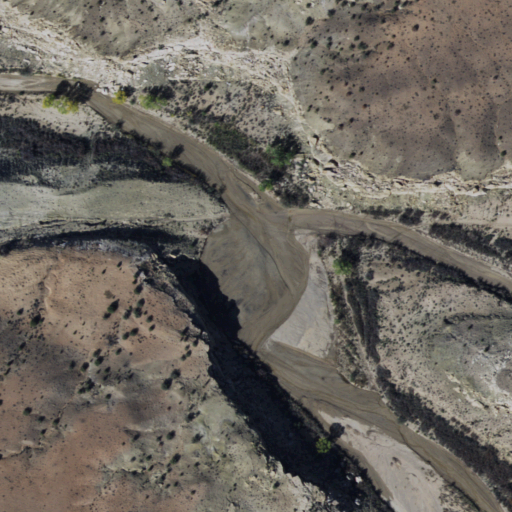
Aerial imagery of valley in Arizona named Black Mesa Wash containing shrub and grassland